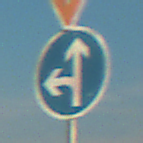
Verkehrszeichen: VorgeschriebeneFahrtrichtungGeradeausOderLinks
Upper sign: VorfahrtGewaehren
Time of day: SunriseSunset
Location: Outdoor (RoadRail)
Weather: PartlyCloudy
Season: NotSpecified
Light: Natural